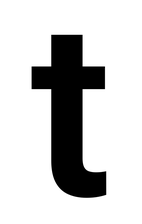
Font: Roboto_SemiBold